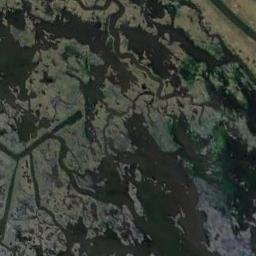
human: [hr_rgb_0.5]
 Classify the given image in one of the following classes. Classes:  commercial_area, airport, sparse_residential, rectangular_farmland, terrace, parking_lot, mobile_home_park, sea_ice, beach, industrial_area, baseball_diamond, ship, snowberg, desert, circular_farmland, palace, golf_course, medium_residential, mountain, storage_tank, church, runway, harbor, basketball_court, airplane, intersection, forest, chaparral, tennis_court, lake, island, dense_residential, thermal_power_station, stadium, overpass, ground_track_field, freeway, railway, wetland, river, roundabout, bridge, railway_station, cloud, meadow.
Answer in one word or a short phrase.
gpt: wetland